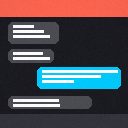
Screen state: on